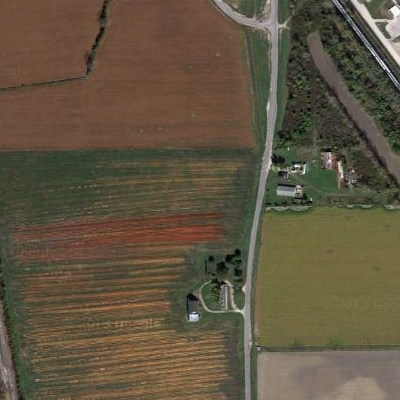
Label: Field